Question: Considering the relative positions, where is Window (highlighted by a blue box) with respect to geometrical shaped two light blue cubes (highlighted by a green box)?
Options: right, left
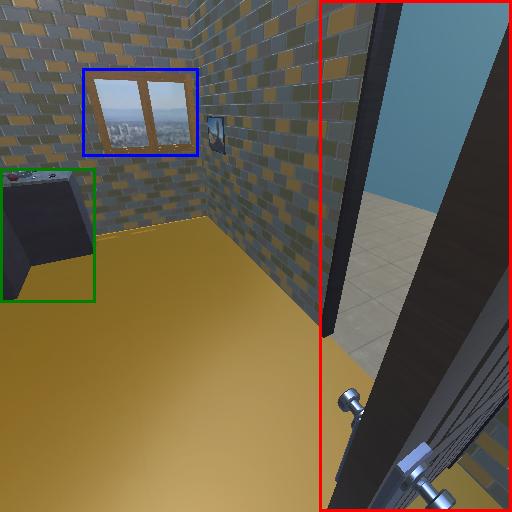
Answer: right